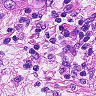
Metastatic tissue present: yes